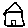
Label: house